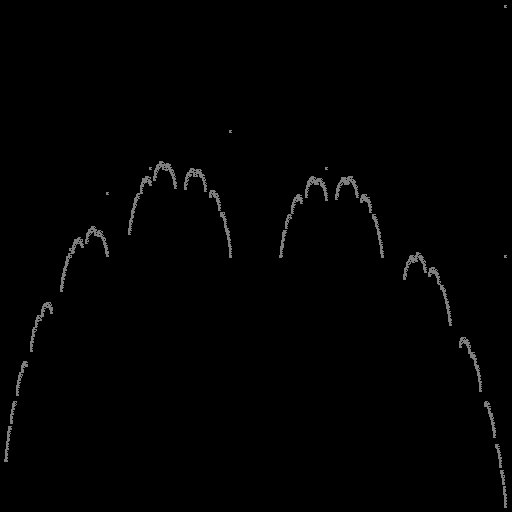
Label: a4